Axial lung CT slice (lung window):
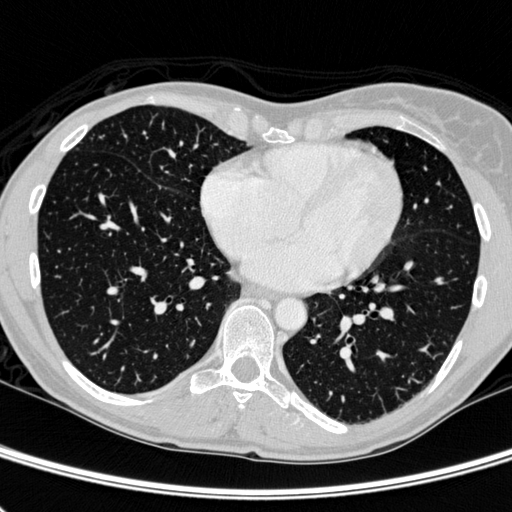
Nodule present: no